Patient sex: M
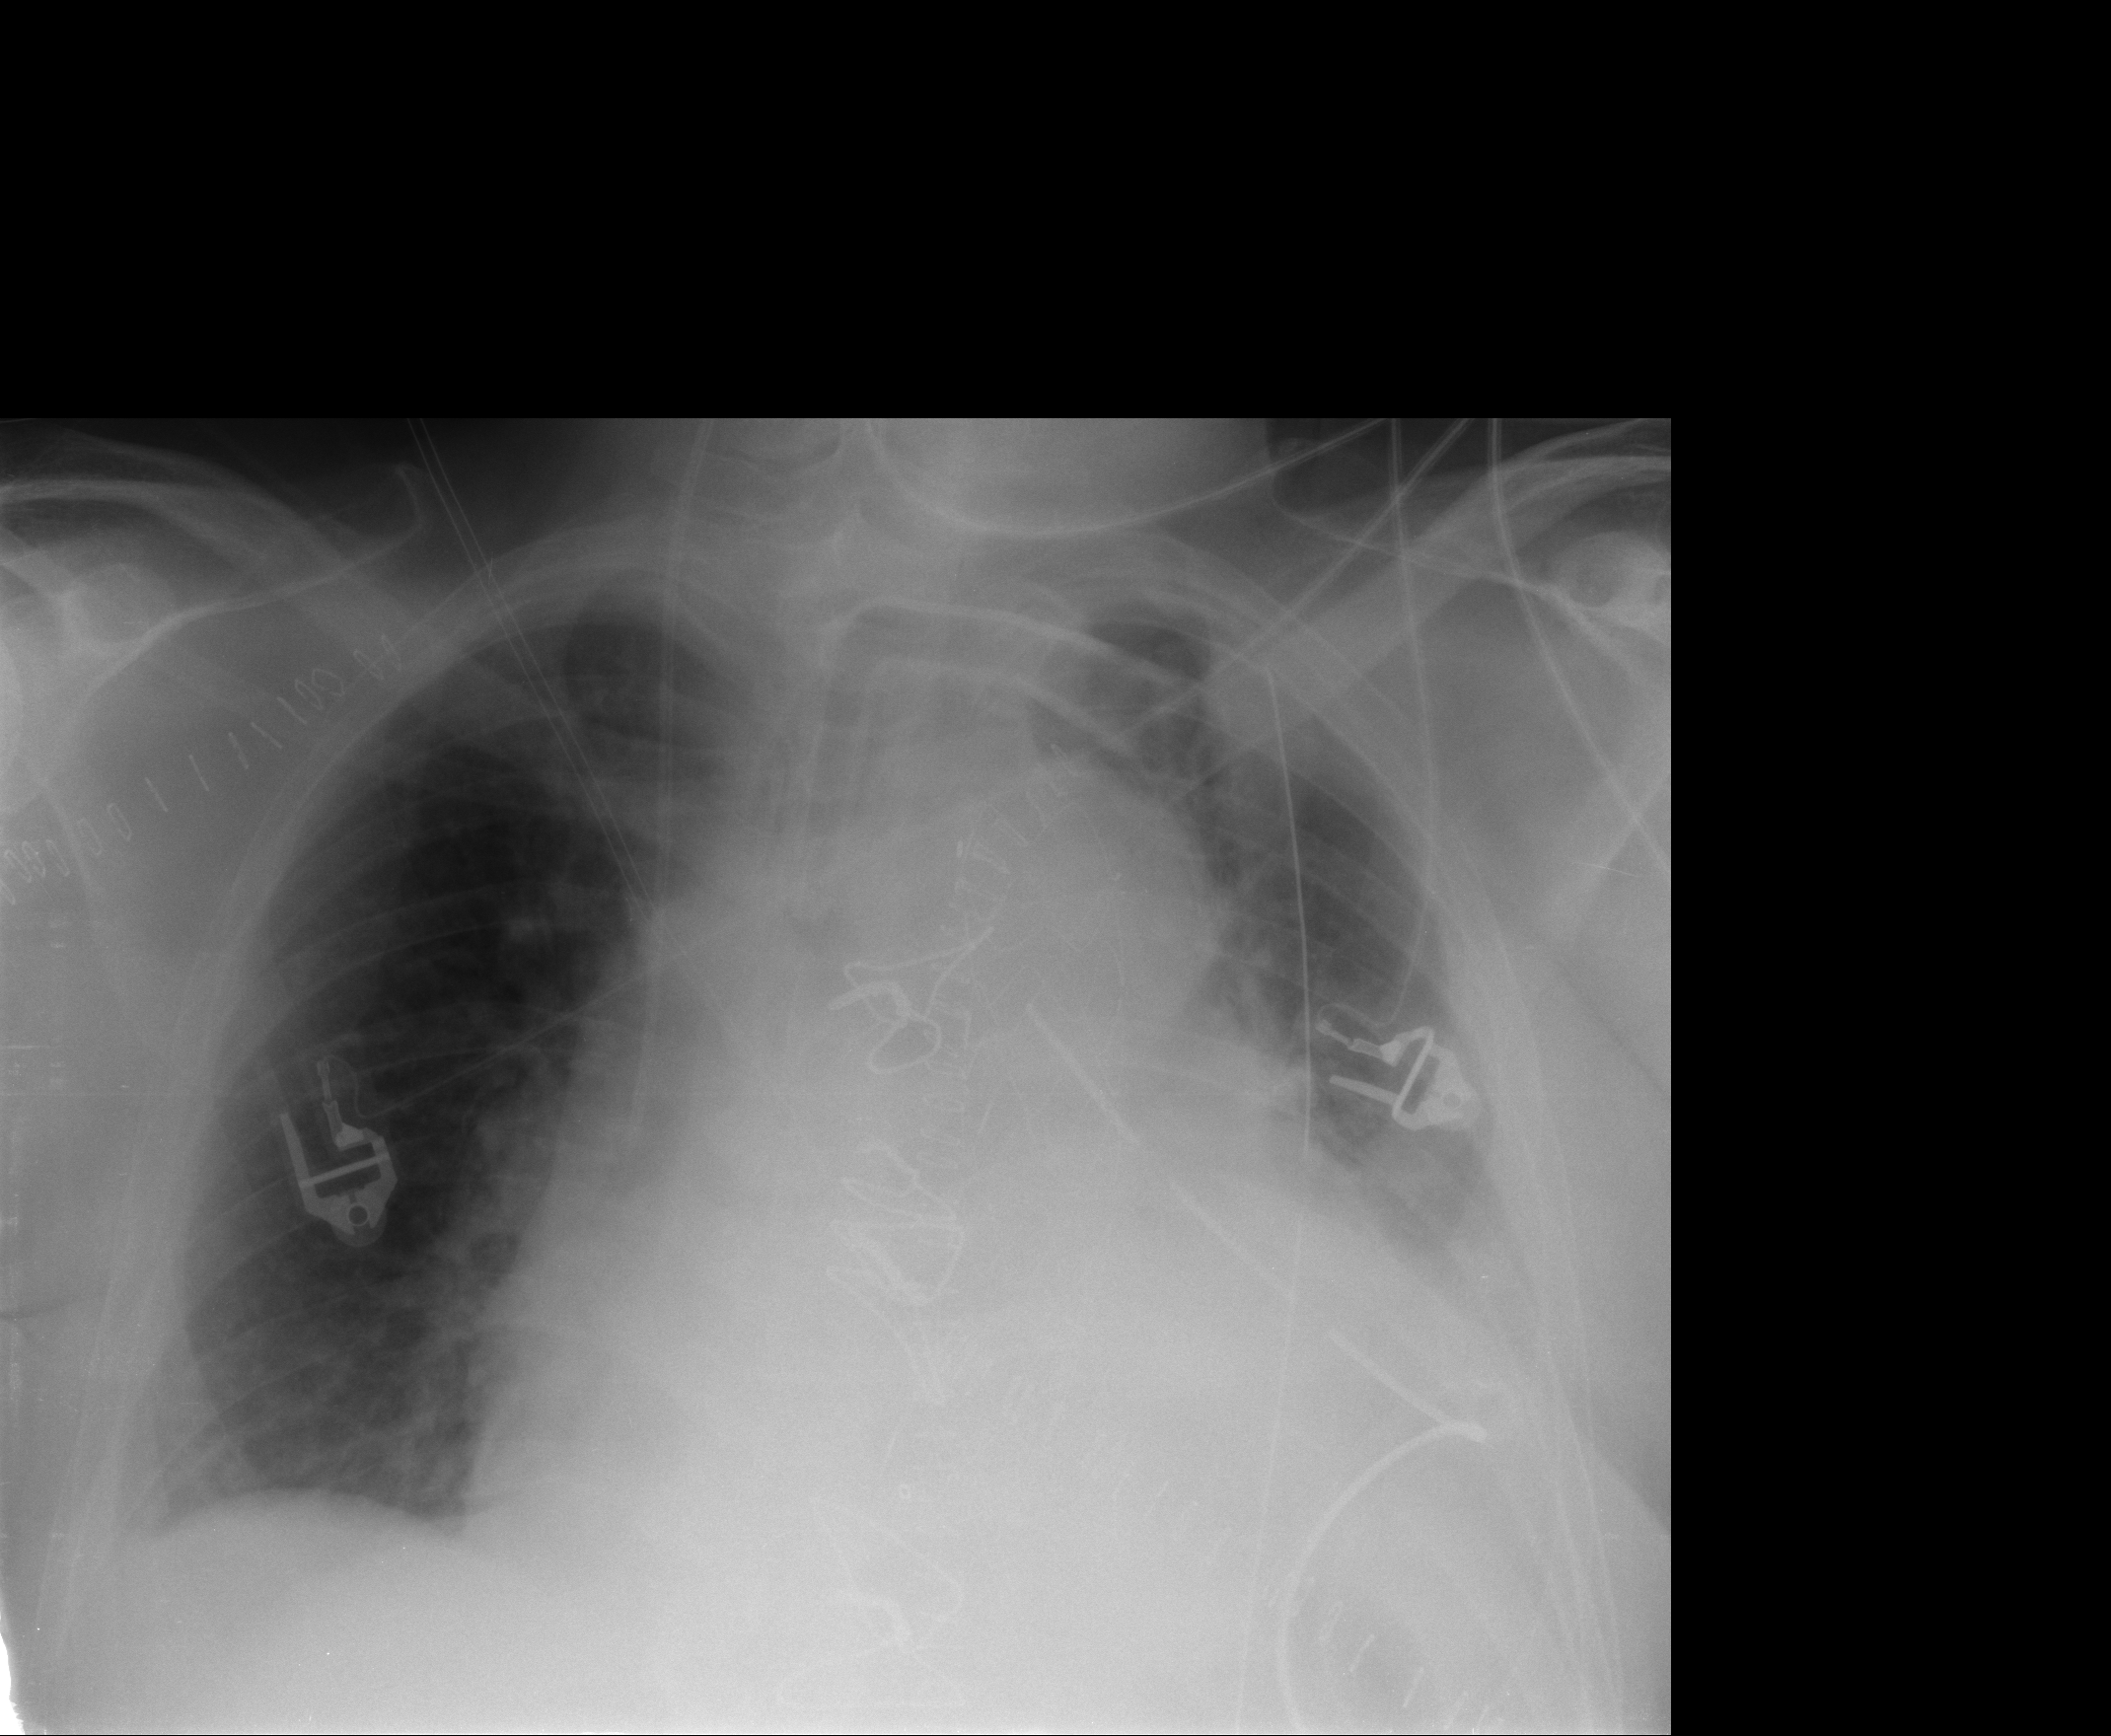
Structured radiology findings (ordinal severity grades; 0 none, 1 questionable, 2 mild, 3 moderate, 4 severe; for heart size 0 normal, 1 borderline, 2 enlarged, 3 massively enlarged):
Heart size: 3
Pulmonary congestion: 2
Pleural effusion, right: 1
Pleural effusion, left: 3
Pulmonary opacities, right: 0
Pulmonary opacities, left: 1
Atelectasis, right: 1
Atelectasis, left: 2